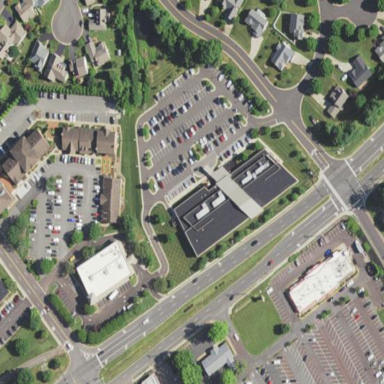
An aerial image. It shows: Fitness center building.